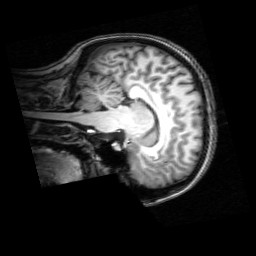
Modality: T1w
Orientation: sagittal
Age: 19
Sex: female
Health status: healthy
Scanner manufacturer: philips
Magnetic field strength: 3 T
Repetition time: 0.008 s
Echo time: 0.0037 s